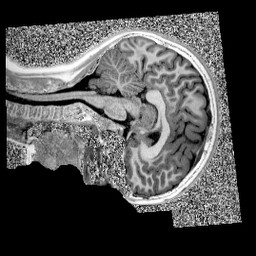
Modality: UNIT1
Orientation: sagittal
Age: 12
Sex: female
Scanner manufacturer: siemens
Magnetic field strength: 3 T
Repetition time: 4 s
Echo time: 0.00299 s